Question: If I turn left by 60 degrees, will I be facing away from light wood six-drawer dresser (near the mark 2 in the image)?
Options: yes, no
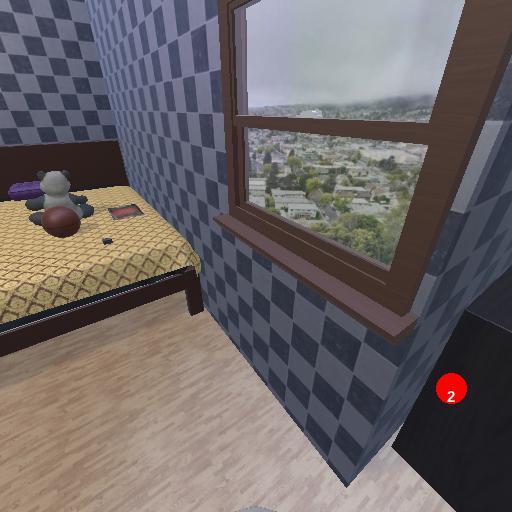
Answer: yes